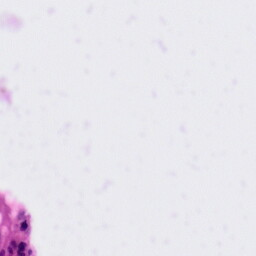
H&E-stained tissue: Tonsil